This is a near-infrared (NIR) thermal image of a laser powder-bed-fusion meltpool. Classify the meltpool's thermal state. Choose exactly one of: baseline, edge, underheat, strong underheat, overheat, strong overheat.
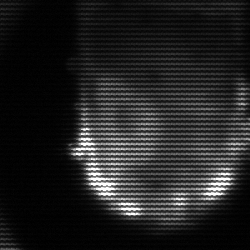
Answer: baseline